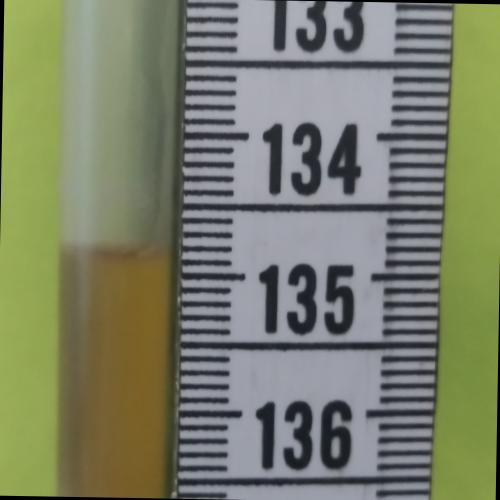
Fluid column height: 134.8 cm